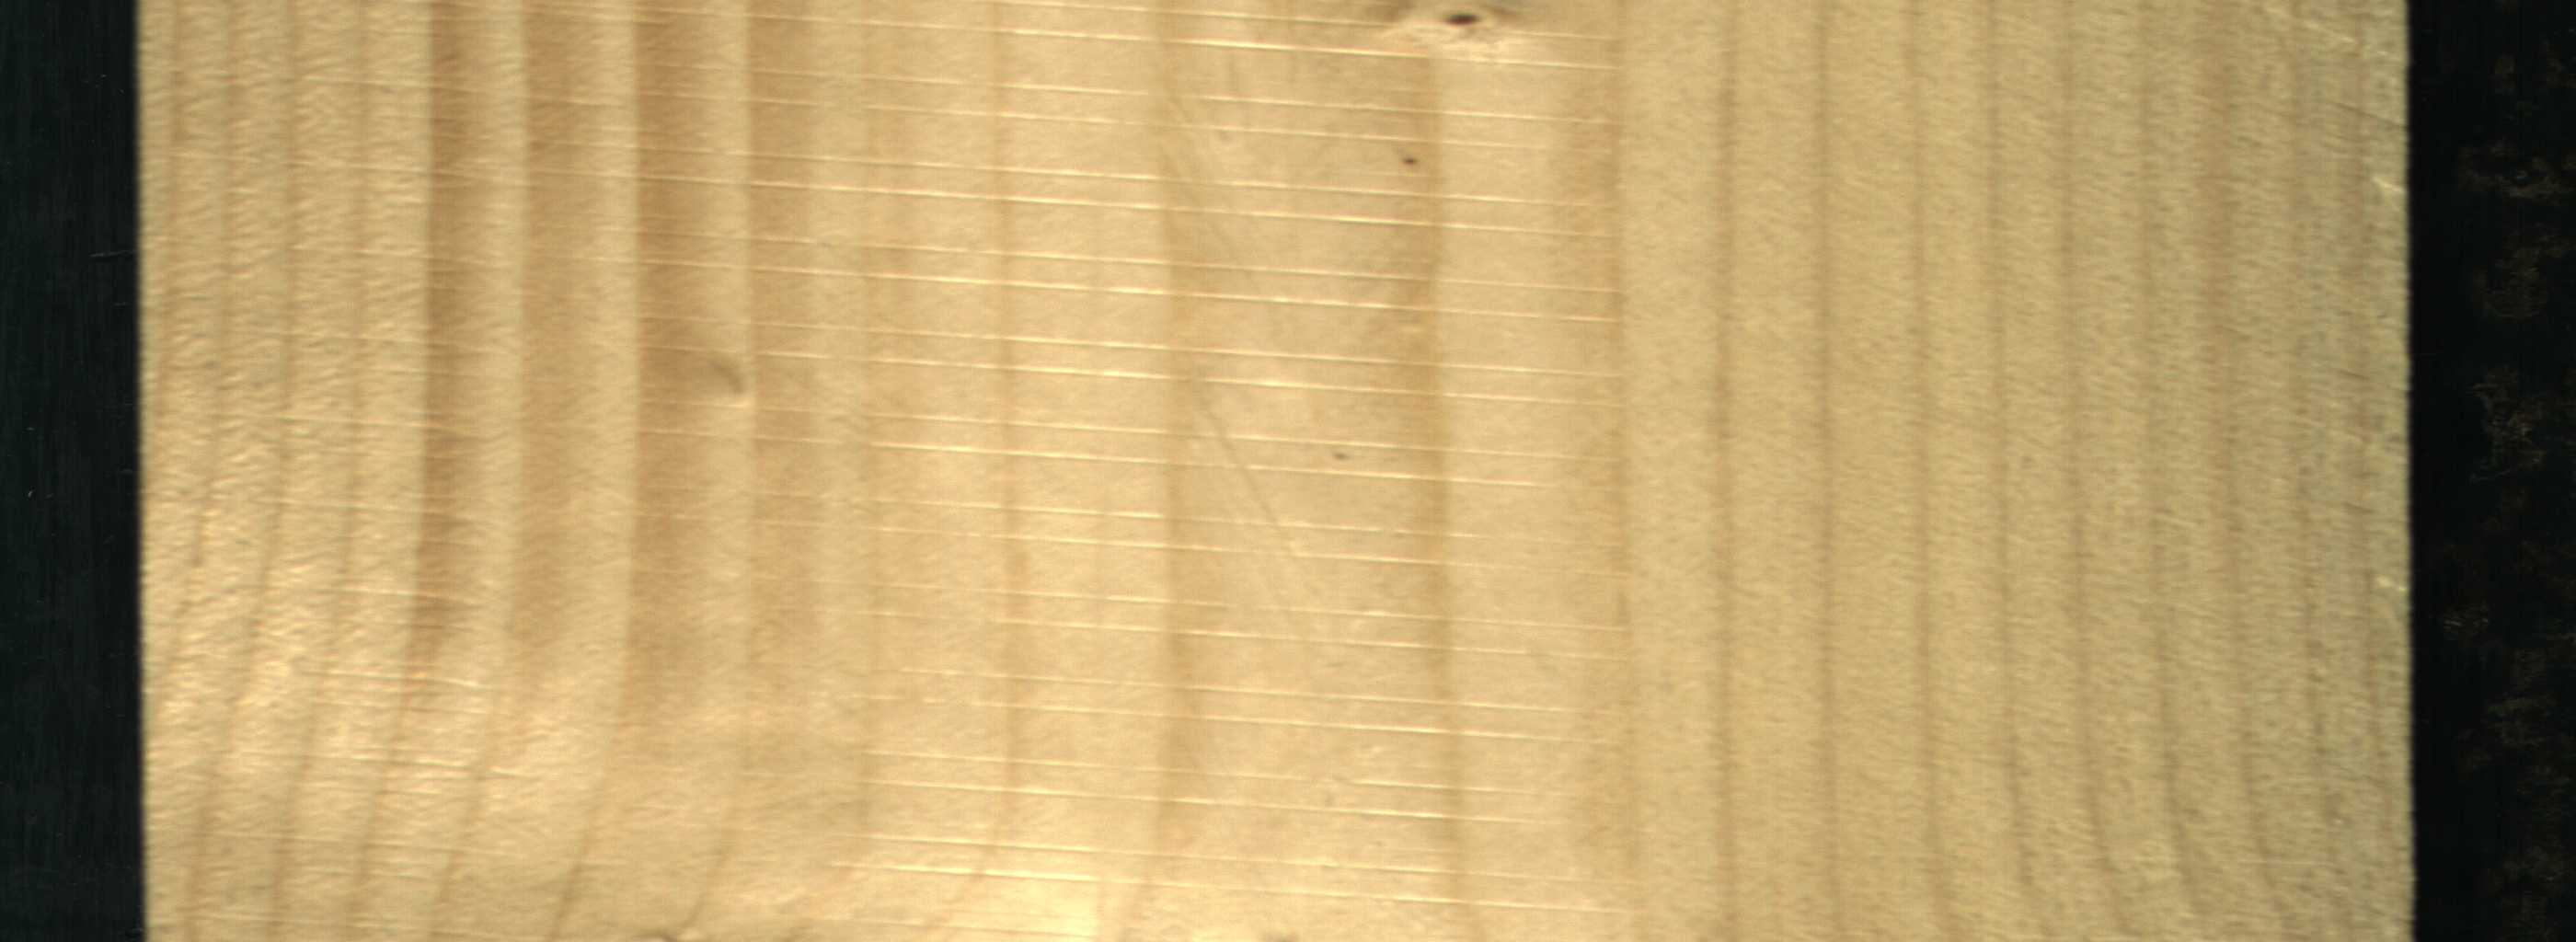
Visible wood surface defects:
Live_Knot